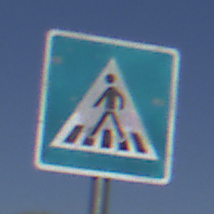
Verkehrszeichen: FussgaengerueberwegRechts
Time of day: MorningAfternoon
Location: Outdoor (Nature)
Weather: Clear
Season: NotSpecified
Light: Natural